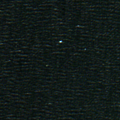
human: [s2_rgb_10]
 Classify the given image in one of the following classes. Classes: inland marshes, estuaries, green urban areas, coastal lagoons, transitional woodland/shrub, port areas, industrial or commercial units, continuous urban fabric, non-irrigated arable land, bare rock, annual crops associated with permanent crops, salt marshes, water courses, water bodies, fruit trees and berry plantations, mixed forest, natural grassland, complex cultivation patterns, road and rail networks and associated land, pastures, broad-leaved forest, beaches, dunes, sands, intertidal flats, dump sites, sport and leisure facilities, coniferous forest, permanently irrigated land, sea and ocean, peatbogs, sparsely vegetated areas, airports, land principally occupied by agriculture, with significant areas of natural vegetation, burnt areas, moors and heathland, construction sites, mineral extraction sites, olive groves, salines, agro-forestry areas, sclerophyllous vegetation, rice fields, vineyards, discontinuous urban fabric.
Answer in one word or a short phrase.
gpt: sea and ocean